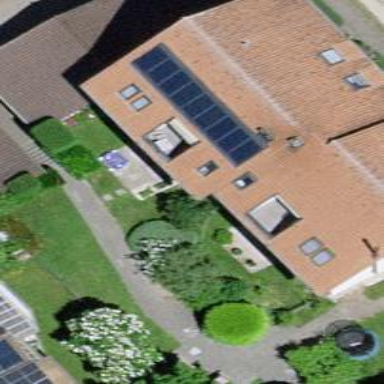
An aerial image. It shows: Solar photovoltaic panel generator.